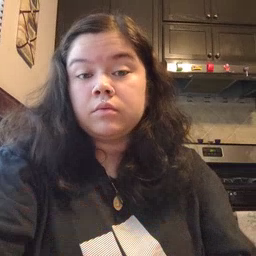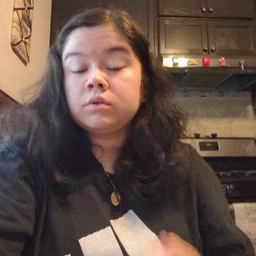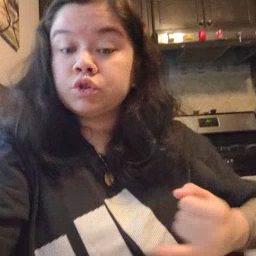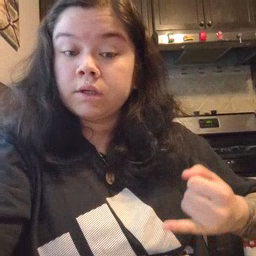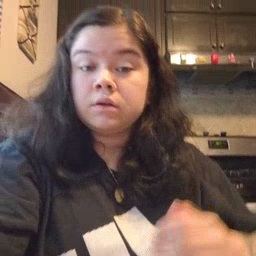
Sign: jeans